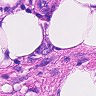
Metastatic tissue present: yes